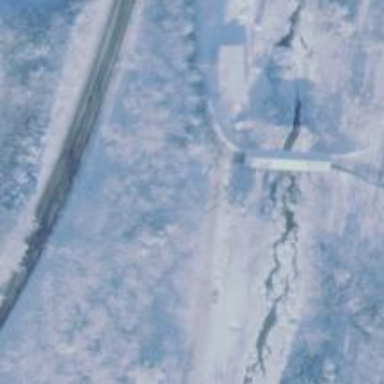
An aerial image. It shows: Covered bridge on residential road.